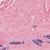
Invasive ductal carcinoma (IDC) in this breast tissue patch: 1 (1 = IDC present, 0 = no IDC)